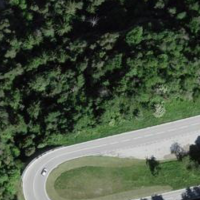
EUNIS habitat code: 44
Species observed at this site:
Erigeron canadensis
Zygaena carniolica
Cantharis livida
Diplotaxis tenuifolia
Macroglossum stellatarum